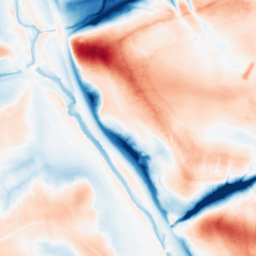
Category: classical
Decomposition family: gaussian_anisotropic
Decomposition parameters: sigma_x: 10
sigma_y: 20
Upsampling method: cubic_mitchell
Upsampling parameters: scale: 8
Upsampling scale: 8